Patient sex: M
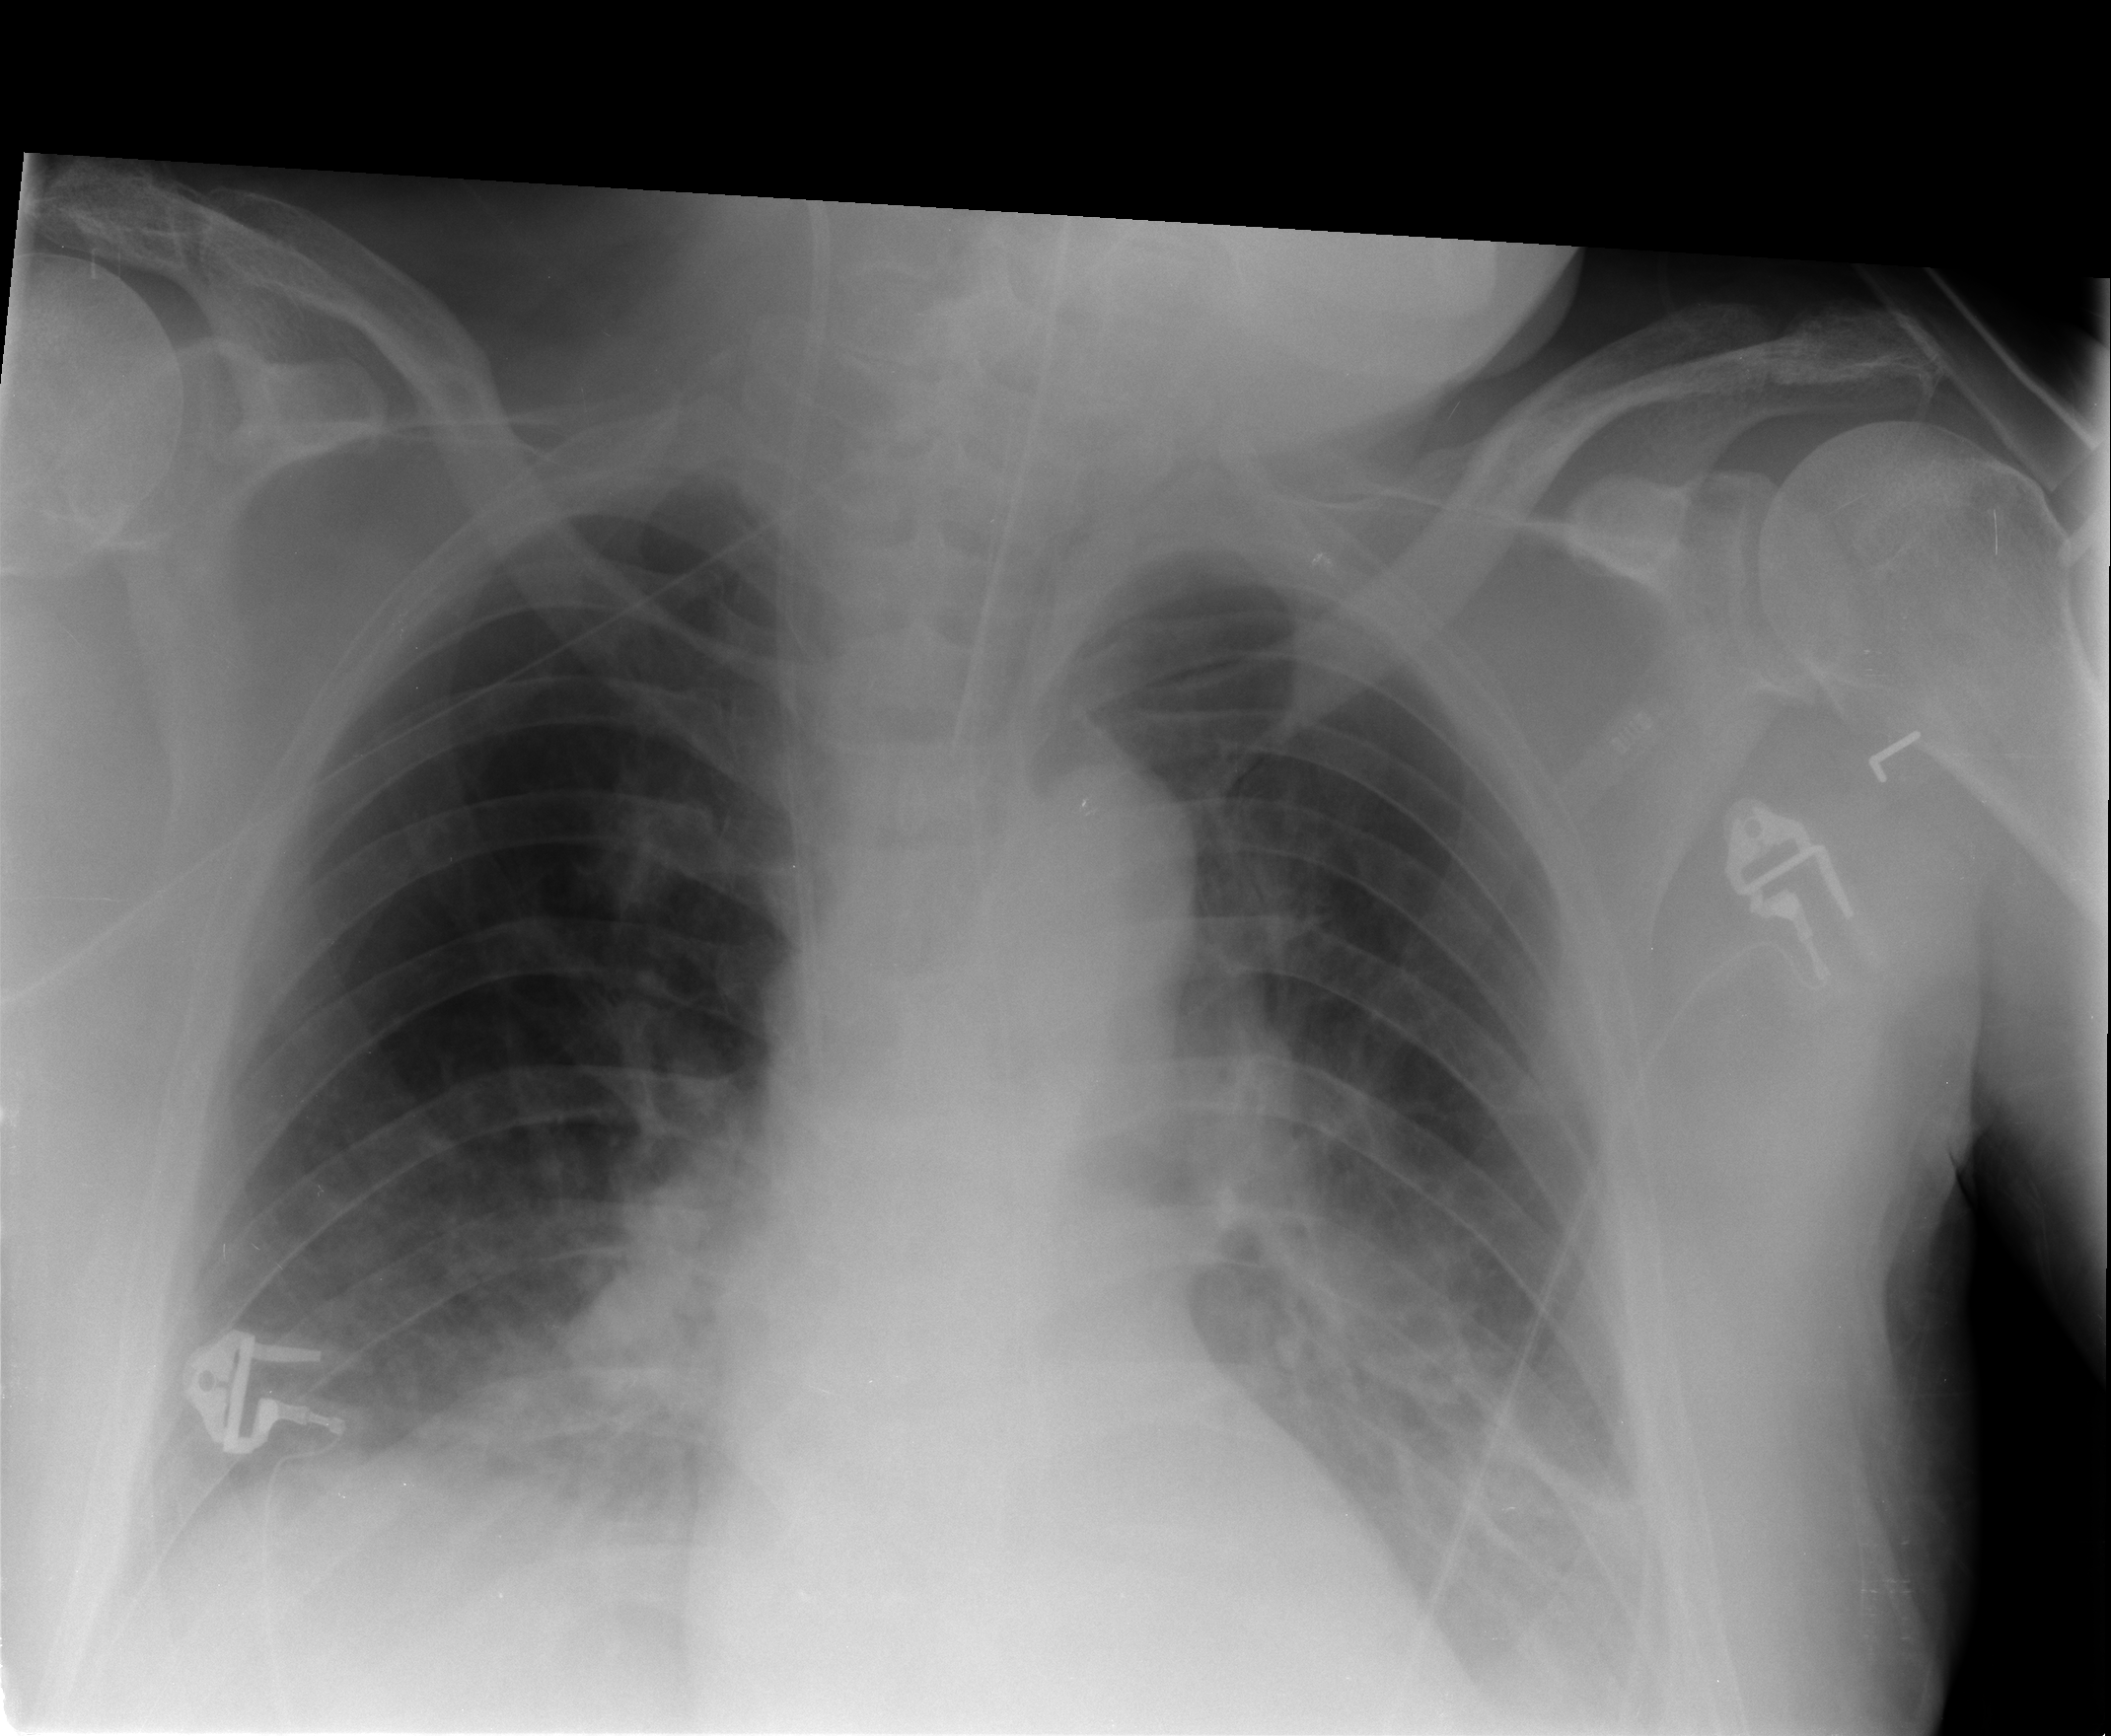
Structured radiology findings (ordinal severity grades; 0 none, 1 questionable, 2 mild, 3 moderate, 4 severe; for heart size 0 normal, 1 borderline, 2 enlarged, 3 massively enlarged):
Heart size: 0
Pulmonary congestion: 0
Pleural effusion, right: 1
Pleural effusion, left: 2
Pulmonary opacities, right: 0
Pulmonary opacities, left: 0
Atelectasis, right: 2
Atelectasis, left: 2